Question:
Edit: This is using Google Chrome 36
I was messing around with html5 canvas, generating points randomly distributed inside a cube and projecting that onto a 2D canvas. Surprisingly, the results don't look very symmetric at all, and I suspect that Javascript's Math.random() is letting me down.
Can anyone tell me why this is happening? Is it possible to make it actually look random, without making it slower?
'''
var ctx = canvas.getContext('2d');
for (var i = 0; i < <PHONE>; i++) {
var x = Math.random()*2-1, y = Math.random()*2-1, z = 2+Math.random()*2-1;
x = (.5 + .5*x/z) * canvas.width;
y = (.5 + .5*y/z) * canvas.height;
ctx.fillRect(Math.floor(x), Math.floor(y), 1, 1);
}
'''
<URL>
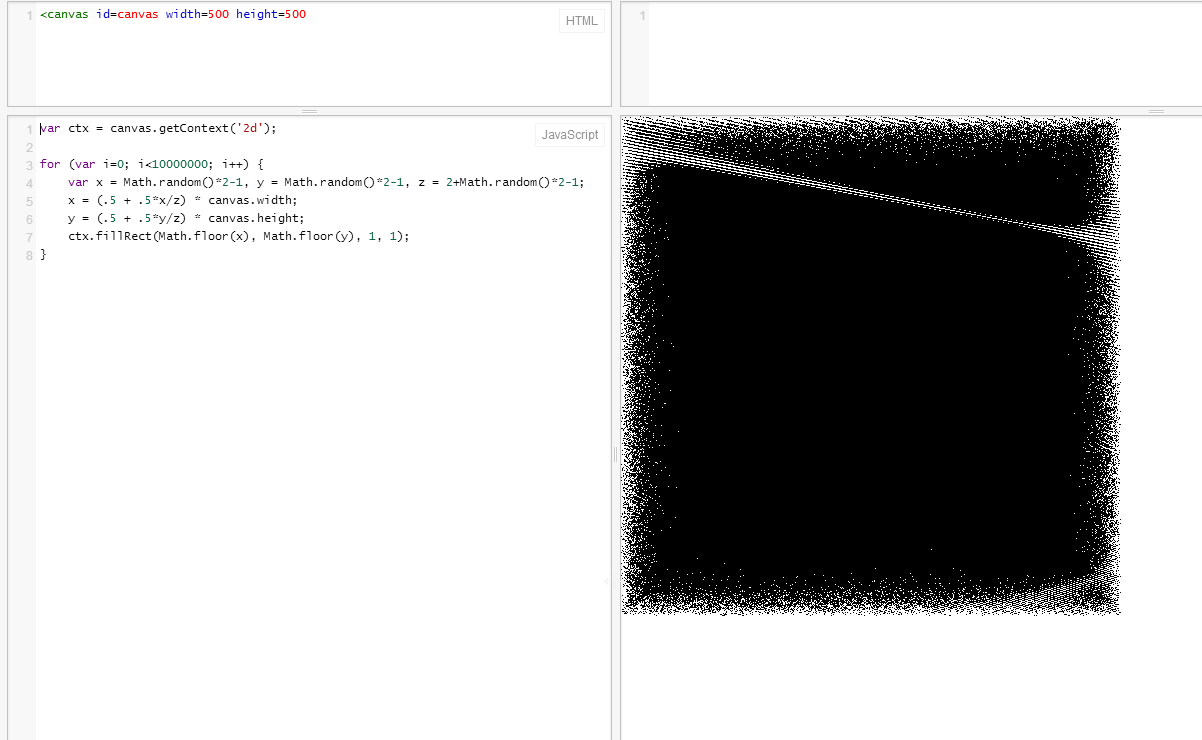
Answer: Chrome has a <URL> breaks that correlation. I haven't seen reports that other browsers are affected.
Just call 'Math.random()' an extra time on each call, and you'll get what you want.
var ctx = canvas.getContext('2d');
'''
function r() {
Math.random();
return Math.random();
}
for (var i=0; i<<PHONE>; i++) {
var x = r()*2-1, y = r()*2-1, z = 2+r()*2-1;
x = (.5 + .5*(x/z)) * canvas.width;
y = (.5 + .5*(y/z)) * canvas.height;
ctx.fillRect(x, y, 1, 1);
}
'''
Updated on: <URL>